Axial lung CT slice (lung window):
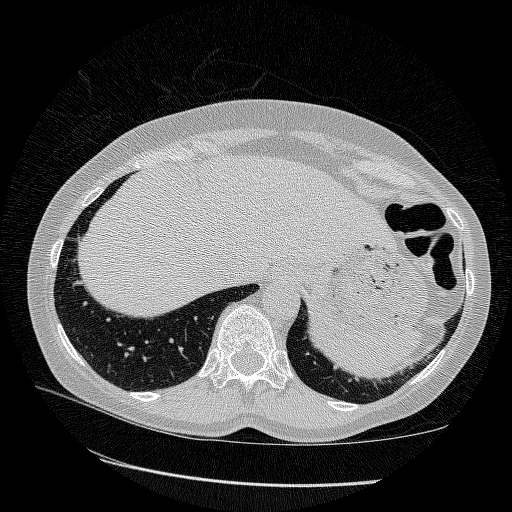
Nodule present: no